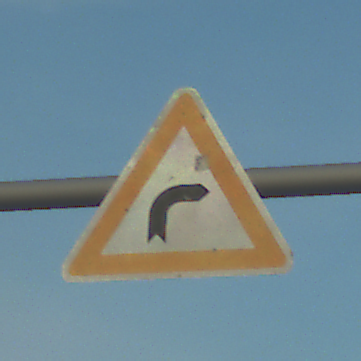
Verkehrszeichen: KurveRechts
Umgebung: Outdoor, Nature
Tageszeit: SunriseSunset
Wetter: PartlyCloudy
Licht: Natural
Jahreszeit: NotSpecified
Kontrast: MediumContrast